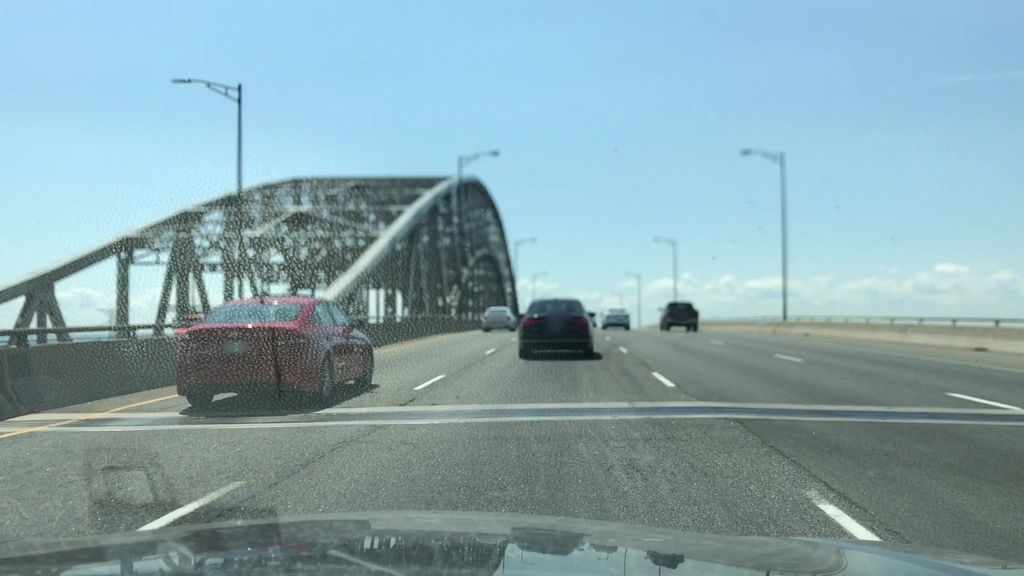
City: hamilton